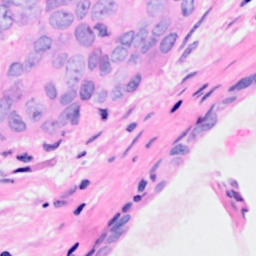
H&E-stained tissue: Breast